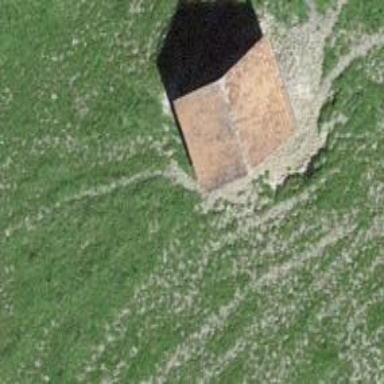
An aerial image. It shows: Rural barn.